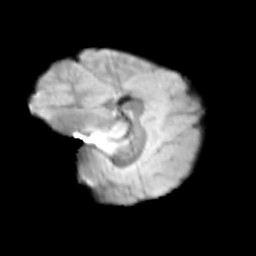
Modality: T2w
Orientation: sagittal
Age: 11
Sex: female
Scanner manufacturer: siemens
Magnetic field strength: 3 T
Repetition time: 3.8 s
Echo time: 0.07 s